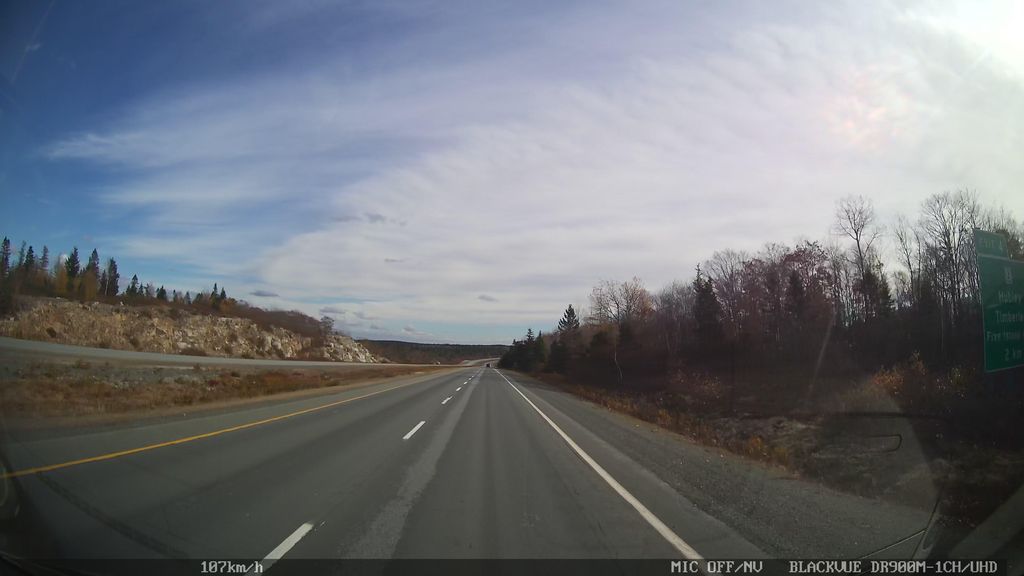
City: halifax